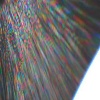
Label: sunburn